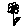
Label: flower